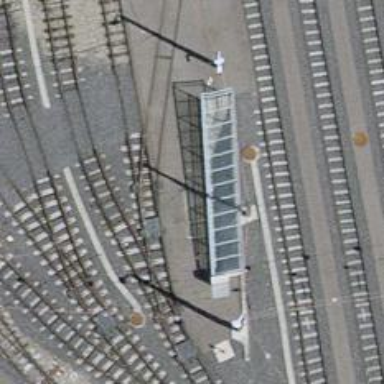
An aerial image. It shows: Tram railway running through yard with contact lines for electrification.